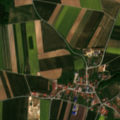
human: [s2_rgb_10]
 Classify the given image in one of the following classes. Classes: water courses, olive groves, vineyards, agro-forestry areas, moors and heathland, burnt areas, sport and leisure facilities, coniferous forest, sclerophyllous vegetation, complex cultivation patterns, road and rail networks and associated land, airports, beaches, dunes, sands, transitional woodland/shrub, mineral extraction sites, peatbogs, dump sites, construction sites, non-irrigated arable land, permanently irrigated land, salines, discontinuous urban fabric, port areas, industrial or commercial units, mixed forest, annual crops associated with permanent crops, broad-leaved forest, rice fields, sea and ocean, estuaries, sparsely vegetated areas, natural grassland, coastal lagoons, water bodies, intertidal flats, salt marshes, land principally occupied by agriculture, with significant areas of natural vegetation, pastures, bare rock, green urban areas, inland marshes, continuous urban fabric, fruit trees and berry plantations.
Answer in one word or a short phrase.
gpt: discontinuous urban fabric, non-irrigated arable land, broad-leaved forest, coniferous forest